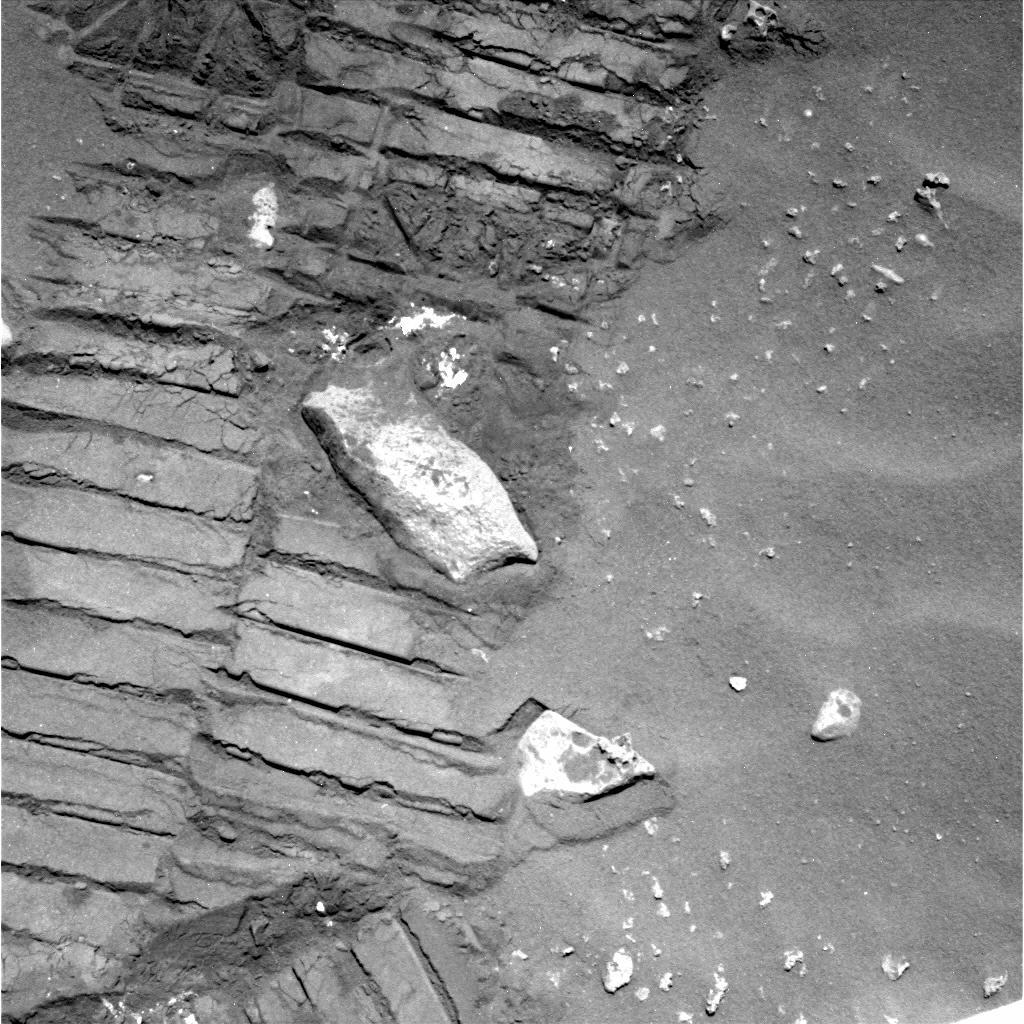
Terrain classes present: Background, Gravel / Sand / Soil, Rock, Track